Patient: sex M, age 29
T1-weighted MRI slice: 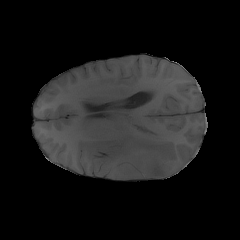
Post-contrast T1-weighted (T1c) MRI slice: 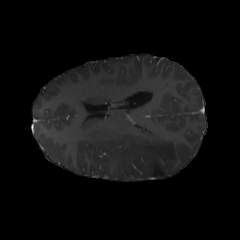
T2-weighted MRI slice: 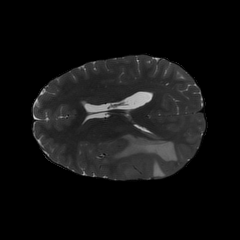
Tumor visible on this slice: yes
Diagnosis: Astrocytoma, IDH-mutant
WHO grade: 4